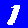
Digit: 1